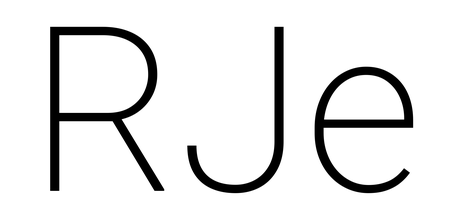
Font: Roboto_ExtraLight